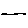
Label: line